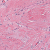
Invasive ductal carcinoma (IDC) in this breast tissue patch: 1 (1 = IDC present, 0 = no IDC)